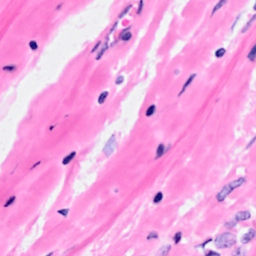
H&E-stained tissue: Breast